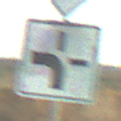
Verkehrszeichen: VerlaufVorfahrtsstrasse1
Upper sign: Vorfahrtsstrasse
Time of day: SunriseSunset
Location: Outdoor (Nature)
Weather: PartlyCloudy
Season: NotSpecified
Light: Natural